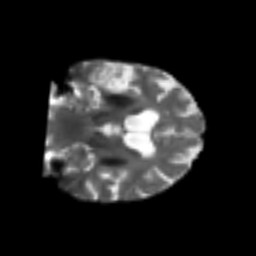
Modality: T2w
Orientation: coronal
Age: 75
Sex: female
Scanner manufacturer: siemens
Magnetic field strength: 3 T
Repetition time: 4.987 s
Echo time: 0.0792 s